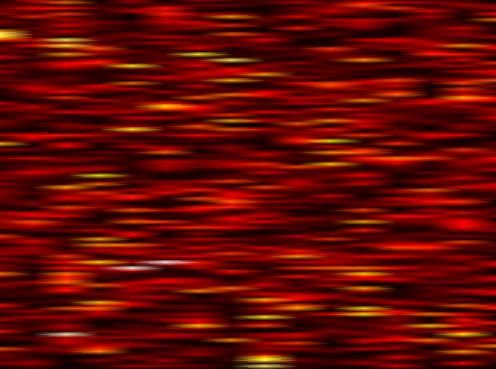
Label: OFDM